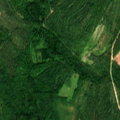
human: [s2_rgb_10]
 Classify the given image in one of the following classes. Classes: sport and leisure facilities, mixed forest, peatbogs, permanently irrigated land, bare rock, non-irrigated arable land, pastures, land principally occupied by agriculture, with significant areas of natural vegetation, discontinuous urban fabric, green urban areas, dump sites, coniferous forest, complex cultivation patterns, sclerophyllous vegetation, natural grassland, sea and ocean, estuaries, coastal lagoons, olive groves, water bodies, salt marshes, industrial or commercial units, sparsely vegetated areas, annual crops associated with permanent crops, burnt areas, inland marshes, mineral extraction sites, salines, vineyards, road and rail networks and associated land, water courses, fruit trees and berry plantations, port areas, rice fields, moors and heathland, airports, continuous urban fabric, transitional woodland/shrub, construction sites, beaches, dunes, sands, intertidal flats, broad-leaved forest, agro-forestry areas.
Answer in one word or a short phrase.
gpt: broad-leaved forest, coniferous forest, mixed forest, transitional woodland/shrub